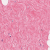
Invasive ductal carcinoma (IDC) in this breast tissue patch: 0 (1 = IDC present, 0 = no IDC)